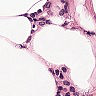
Metastatic tissue present: no